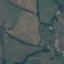
Land use / land cover class: Pasture